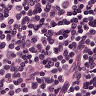
Metastatic tissue present: no